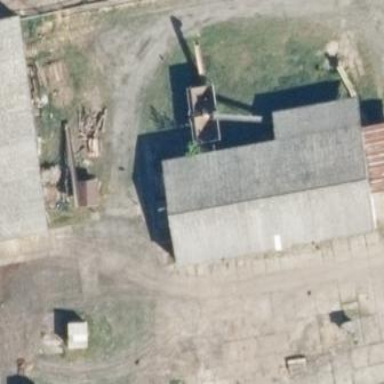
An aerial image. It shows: Farm auxiliary building.